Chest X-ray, AP view. Patient: 42 years old, sex M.
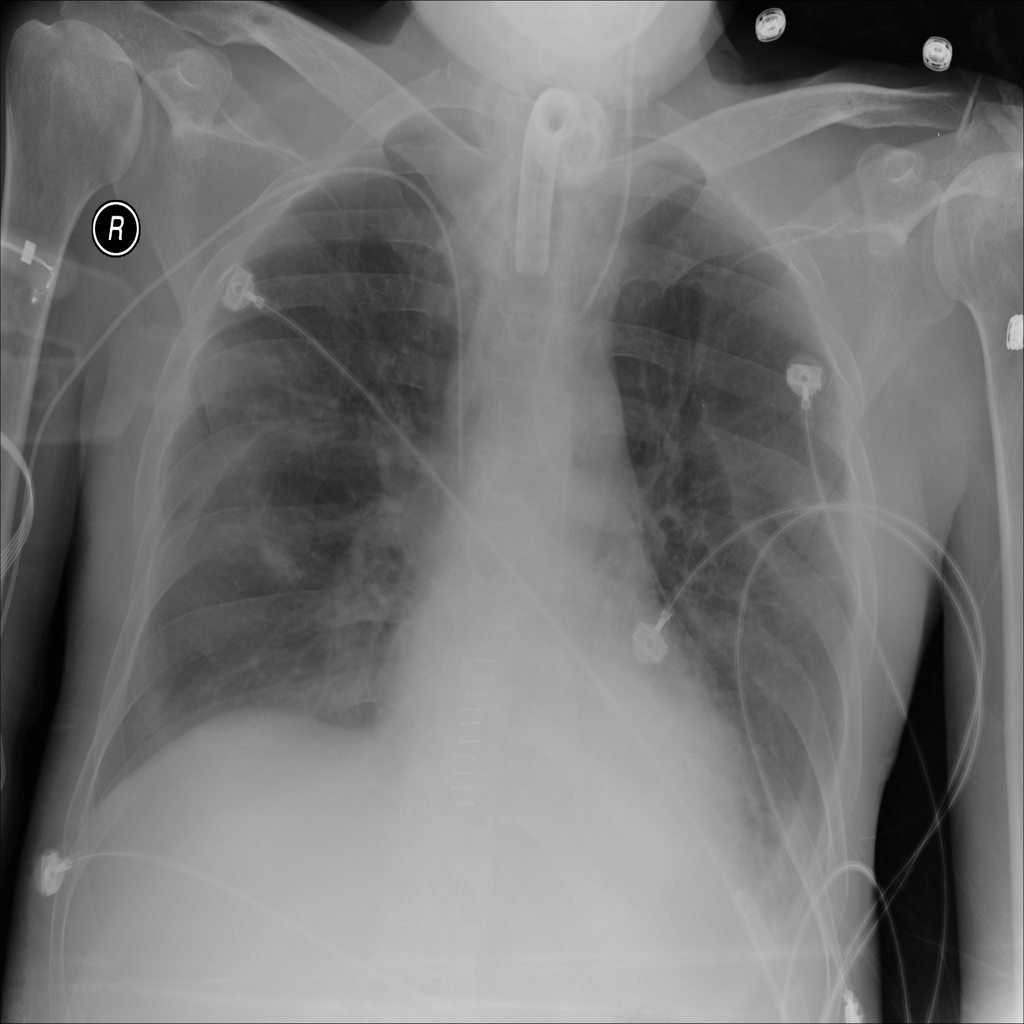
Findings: Consolidation